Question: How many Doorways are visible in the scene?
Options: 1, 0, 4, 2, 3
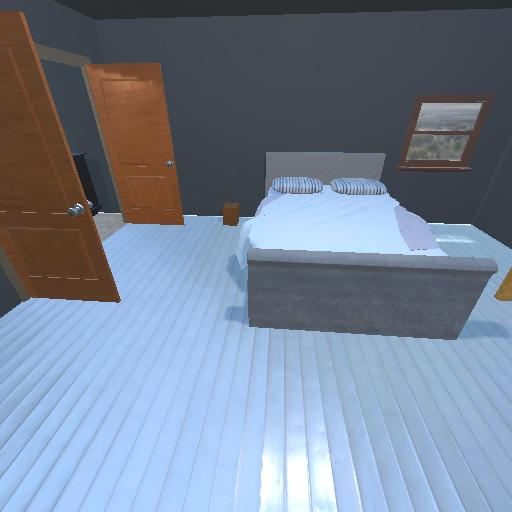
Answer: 1